九年级 · 画法几何学
如图是底面为正方形的长方体, 下面有关它的三个视图的说法正确的是 ( )
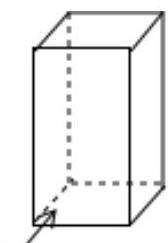
A. 俯视图与主视图相同

B. 左视图与主视图相同

C. 左视图与俯视图相同

D. 三个视图都相同

主视方向
答案: B
解析: 解： $A$ 、俯视图是一个正方形, 主视图是一个长方形, 故 $A$ 错误;

$B 、$ 左视图是一个长方形, 主视图是个长方形, 且两个长方形的长和宽分别相等, 所以 $B$ 正确;

$C 、$ 左视图是一个长方形, 俯视图是一个正方形, 故 $C$ 错误;

$D$ 、俯视图是一个正方形, 主视图是一个长方形, 左视图是一个长方形, 故 $D$ 错误;故选: $B$.

根据从正面看得到的视图是主视图, 从左边看得到的图形是左视图, 从上面看得到的图形是俯视图, 可得答案.

本题考查了简单组合体的三视图, 从正面看得到的视图是主视图, 从左边看得到的图形是左视图,从上面看得到的图形是俯视图.